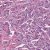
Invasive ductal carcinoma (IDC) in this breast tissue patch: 1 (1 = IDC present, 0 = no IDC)